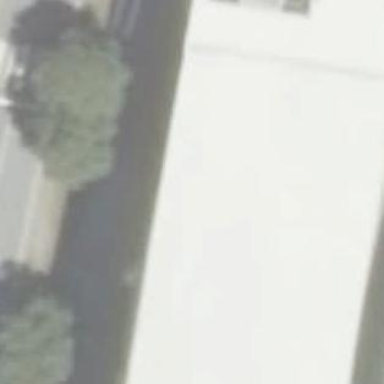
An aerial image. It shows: Close-up view of roof of building.